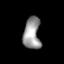
Tissue: lung
Cell type: Others
Senescence score: 0.6174
Nuclear area (px): 528
Mean DAPI intensity: 151.252